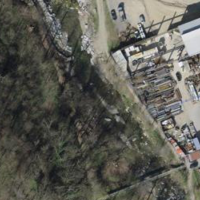
EUNIS habitat code: 55
Species observed at this site:
Hedera helix
Cornus sanguinea
Euonymus europaeus
Rubus ulmifolius